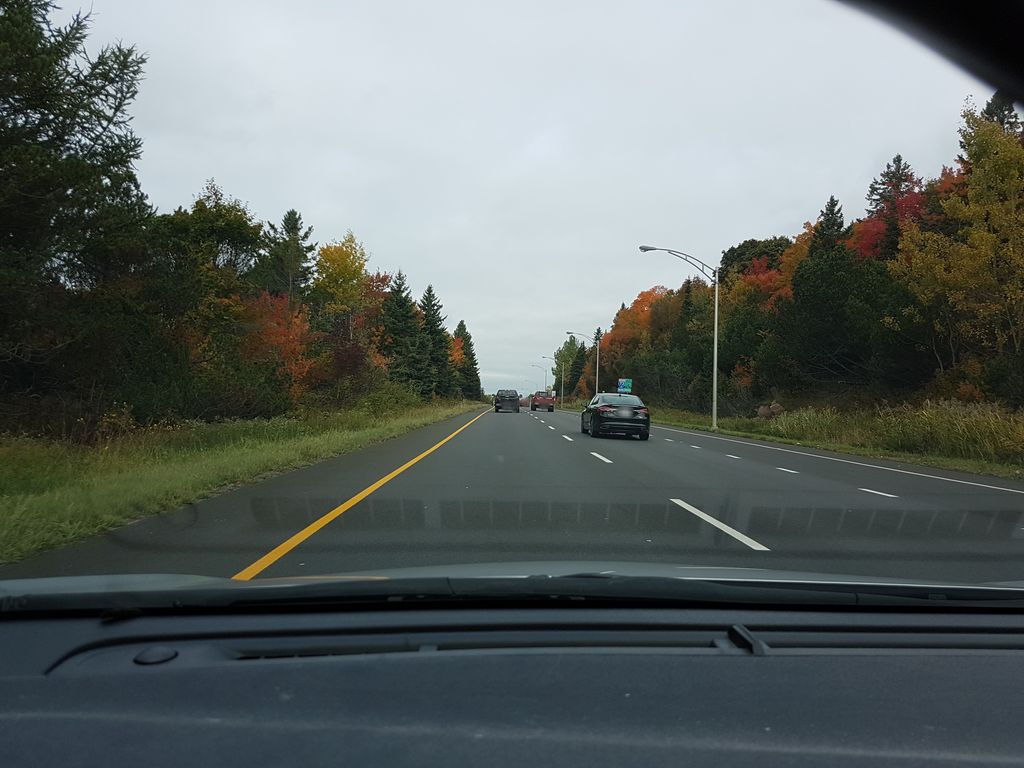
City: quebec_city